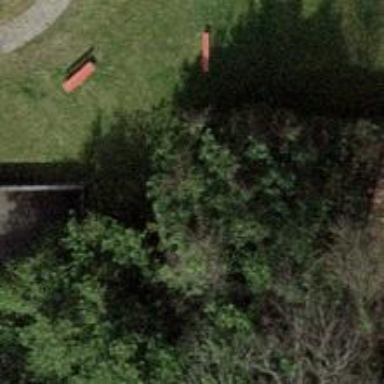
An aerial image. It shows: Driveway tunnel.